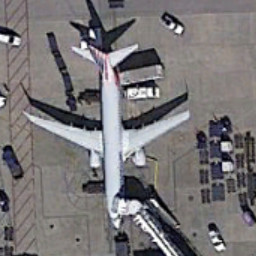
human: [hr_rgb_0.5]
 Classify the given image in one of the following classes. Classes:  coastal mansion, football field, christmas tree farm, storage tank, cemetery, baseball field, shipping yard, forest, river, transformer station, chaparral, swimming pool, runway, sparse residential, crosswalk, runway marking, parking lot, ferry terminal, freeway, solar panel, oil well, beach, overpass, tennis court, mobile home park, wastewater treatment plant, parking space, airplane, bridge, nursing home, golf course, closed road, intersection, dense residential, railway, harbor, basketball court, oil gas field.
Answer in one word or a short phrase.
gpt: airplane